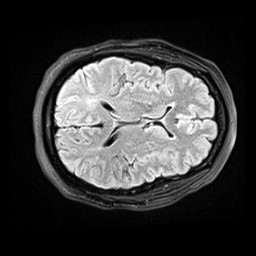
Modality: FLAIR
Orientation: axial
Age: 46
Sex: female
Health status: healthy
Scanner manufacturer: siemens
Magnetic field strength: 3 T
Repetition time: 9 s
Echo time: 0.088 s